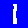
Digit: 1